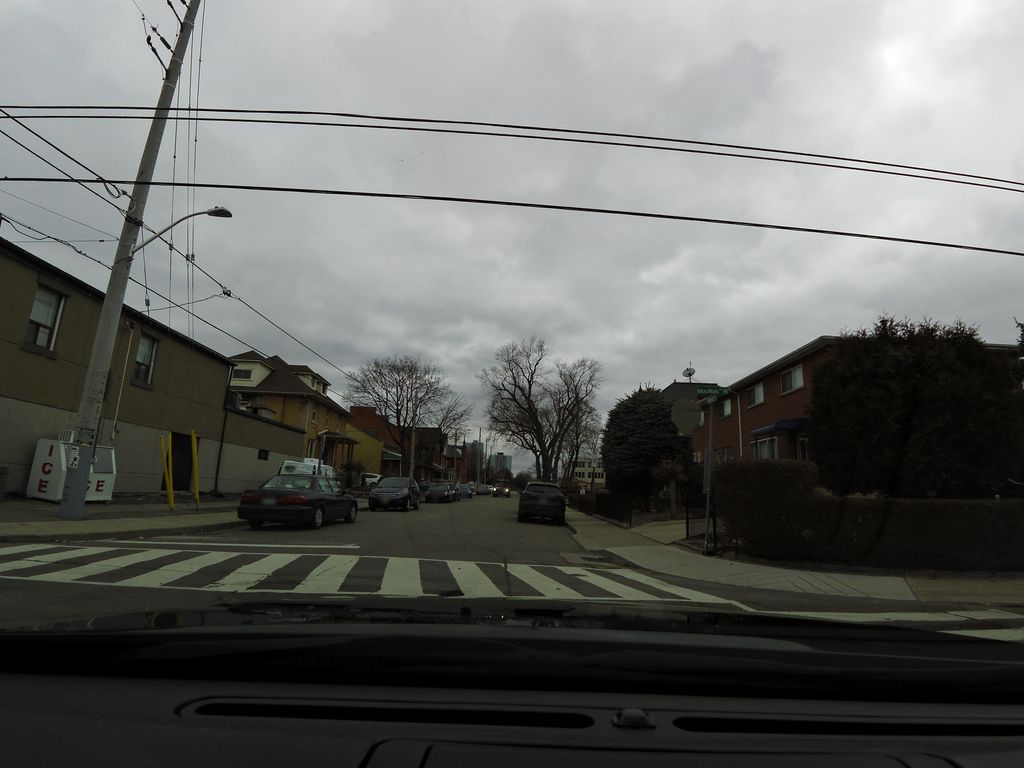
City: hamilton